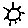
Label: sun